Interaction volume radius: 10 \u00c5
Interaction volume height: 15 \u00c5
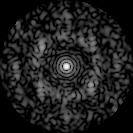
Disorder parameter: 0.703